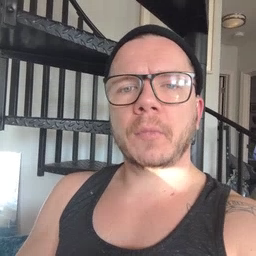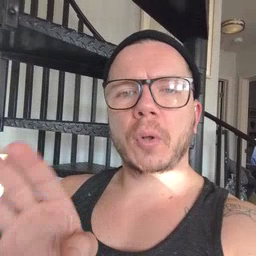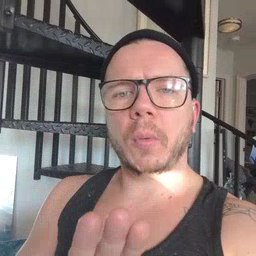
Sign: close